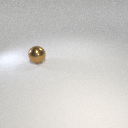
large brown metal sphere